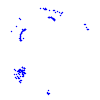
Particle: proton